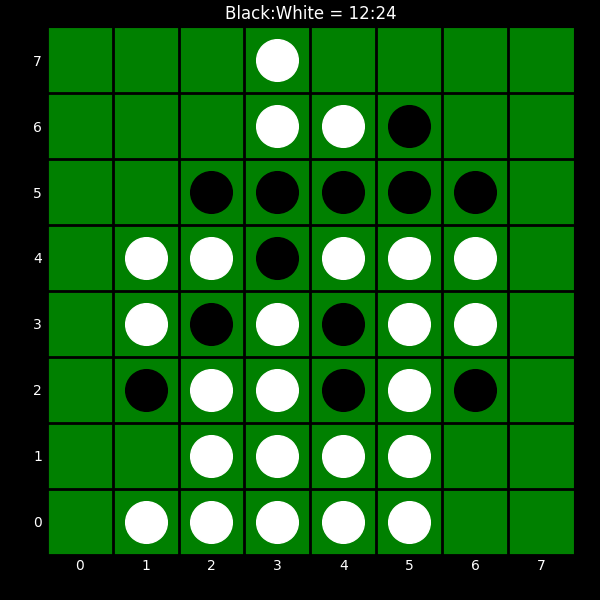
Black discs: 12
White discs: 24